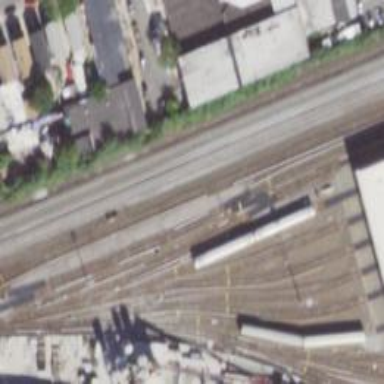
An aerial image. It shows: Electrified railway yard with rails.